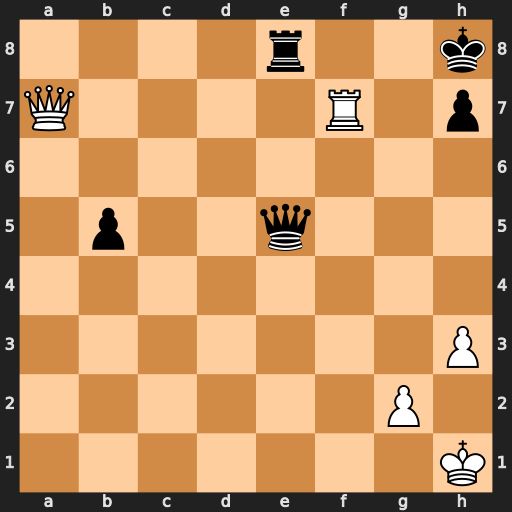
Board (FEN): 4r2k/Q4R1p/8/1p2q3/8/7P/6P1/7K
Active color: w
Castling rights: -
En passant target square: -
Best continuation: Rxh7+ Kg8 Qf7#